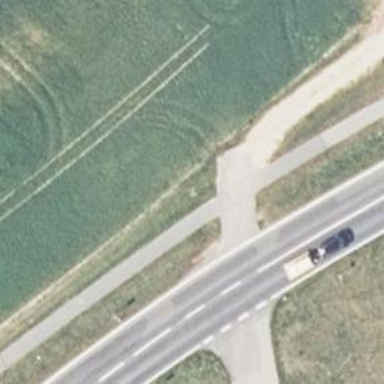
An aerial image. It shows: Asphalt track with grade1 tracktype.